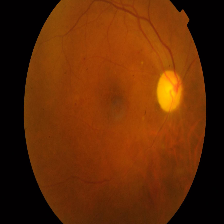
Diabetic retinopathy grade: Proliferative DR